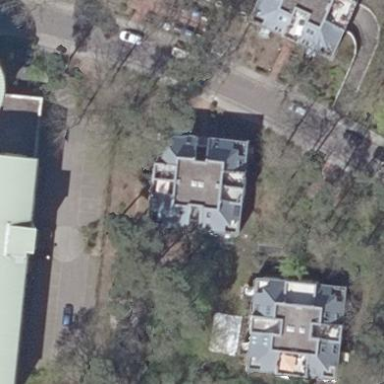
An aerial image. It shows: Quadruple saltbox shaped metal roof on apartment building.